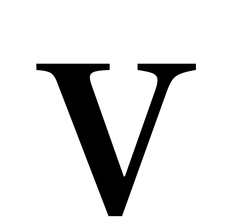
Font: LibreCaslonText_Regular